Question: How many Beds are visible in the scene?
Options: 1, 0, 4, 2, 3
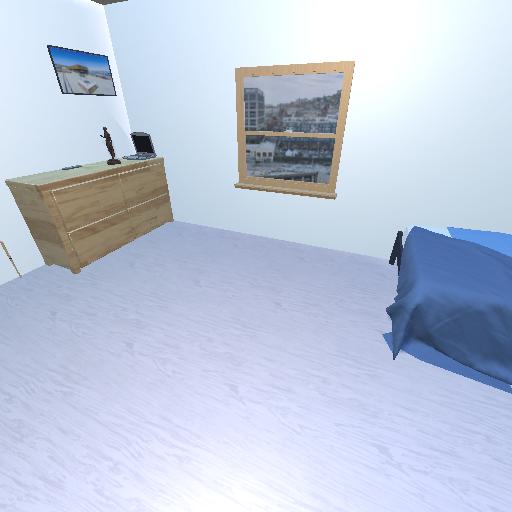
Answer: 1